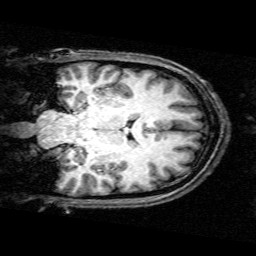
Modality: T1w
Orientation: coronal